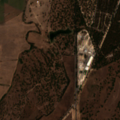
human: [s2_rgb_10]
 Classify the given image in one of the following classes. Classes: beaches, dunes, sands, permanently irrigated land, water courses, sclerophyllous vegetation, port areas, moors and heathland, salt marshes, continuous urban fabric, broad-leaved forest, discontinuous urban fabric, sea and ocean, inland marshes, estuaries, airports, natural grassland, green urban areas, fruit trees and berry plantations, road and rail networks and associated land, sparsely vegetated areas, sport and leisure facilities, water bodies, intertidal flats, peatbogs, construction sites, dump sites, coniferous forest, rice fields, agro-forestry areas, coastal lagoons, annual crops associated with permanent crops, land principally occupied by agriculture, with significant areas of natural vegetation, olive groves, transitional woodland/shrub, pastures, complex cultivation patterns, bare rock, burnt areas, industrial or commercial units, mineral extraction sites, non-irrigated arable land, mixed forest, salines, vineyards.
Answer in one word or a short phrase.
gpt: permanently irrigated land, agro-forestry areas, broad-leaved forest, coniferous forest